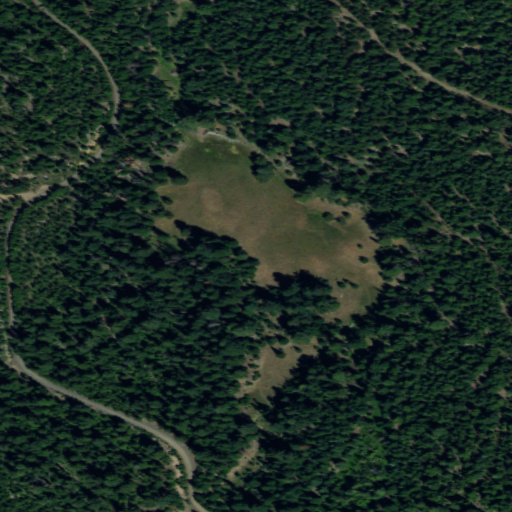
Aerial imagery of plain(s) in Washington named Buckhorn Meadows containing evergreen forest, open development, shrub, medium intensity development, woody wetlands, and low intensity development